Field crop: tomato
Growth stage: 2
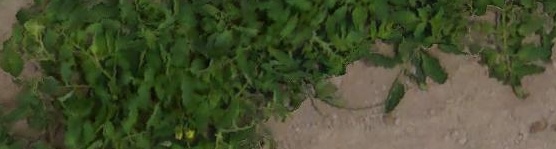
Species: tomato